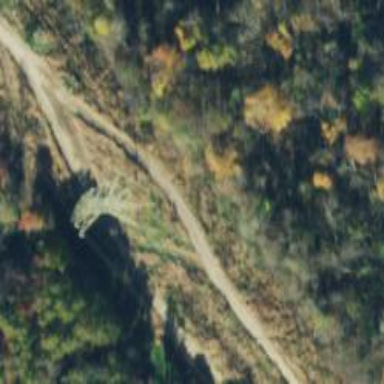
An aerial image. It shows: Lattice structure tower.